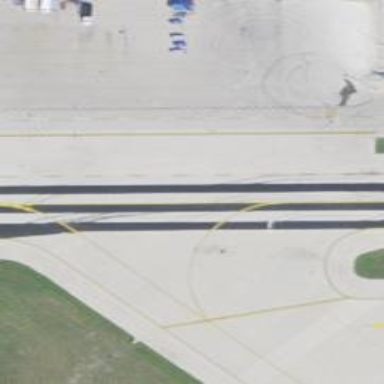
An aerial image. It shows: View of taxiway at the airport.